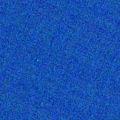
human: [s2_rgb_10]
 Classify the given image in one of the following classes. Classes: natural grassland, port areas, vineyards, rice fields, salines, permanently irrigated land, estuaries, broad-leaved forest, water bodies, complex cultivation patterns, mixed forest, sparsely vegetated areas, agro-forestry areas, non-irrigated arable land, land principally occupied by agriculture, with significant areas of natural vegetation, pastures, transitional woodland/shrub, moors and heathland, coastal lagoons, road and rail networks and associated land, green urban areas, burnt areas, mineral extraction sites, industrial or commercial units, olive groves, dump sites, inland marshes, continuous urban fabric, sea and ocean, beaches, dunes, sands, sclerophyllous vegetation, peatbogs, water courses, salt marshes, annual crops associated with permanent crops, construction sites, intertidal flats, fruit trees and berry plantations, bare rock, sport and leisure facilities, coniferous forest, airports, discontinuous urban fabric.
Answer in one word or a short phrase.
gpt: sea and ocean